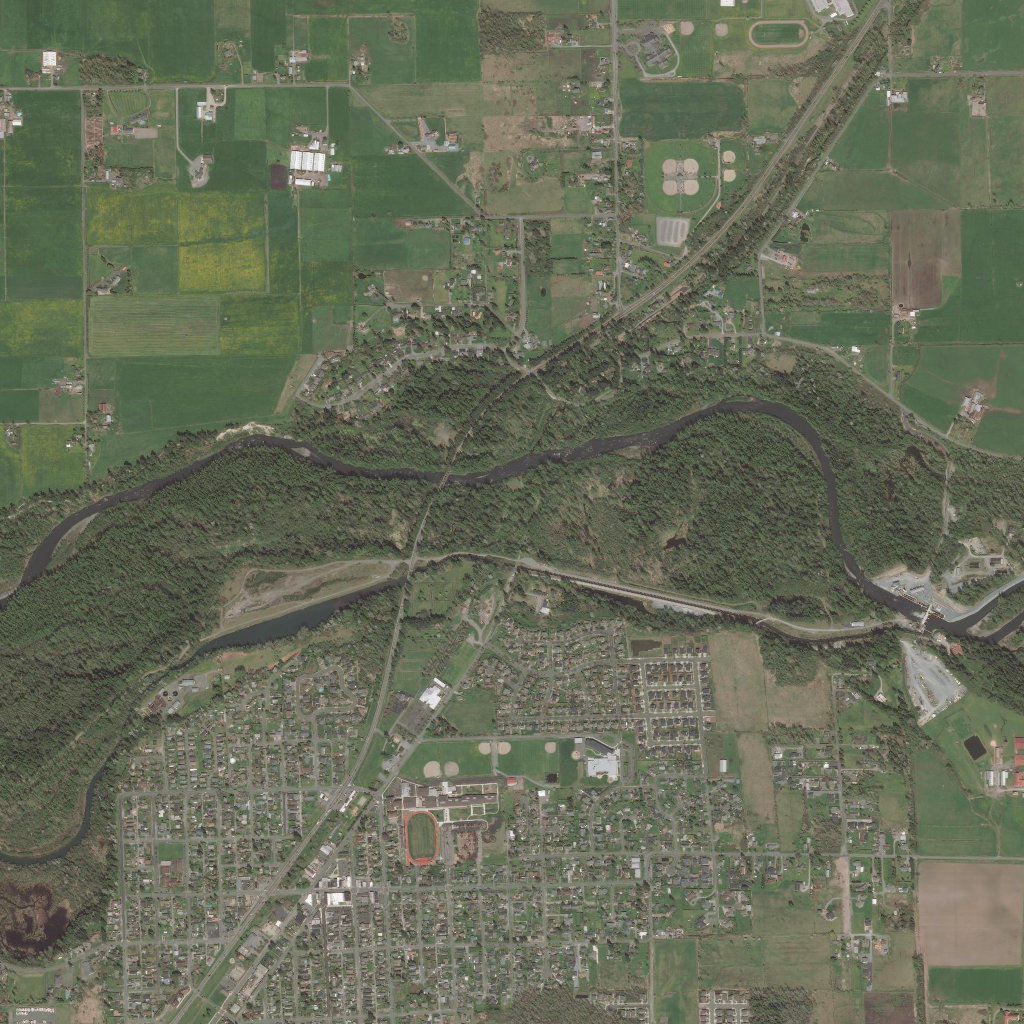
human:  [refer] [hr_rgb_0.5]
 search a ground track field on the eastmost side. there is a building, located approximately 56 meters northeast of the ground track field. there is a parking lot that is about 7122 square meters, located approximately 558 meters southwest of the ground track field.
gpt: <box>[[73, 2, 78, 4, 0]]</box>

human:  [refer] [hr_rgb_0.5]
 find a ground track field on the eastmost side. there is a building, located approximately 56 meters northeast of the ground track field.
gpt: <box>[[73, 2, 78, 4, 0]]</box>

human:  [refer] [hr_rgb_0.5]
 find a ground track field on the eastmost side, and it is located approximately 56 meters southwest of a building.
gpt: <box>[[73, 2, 78, 4, 0]]</box>